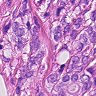
Metastatic tissue present: yes